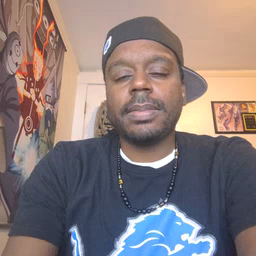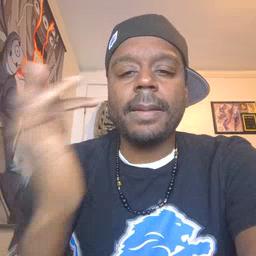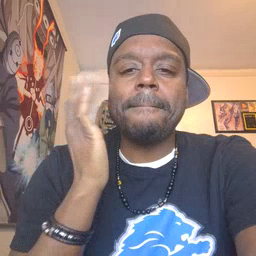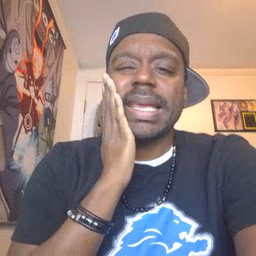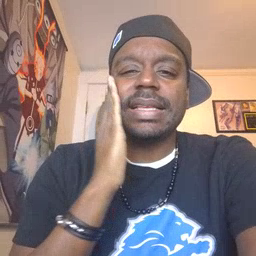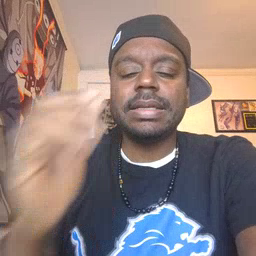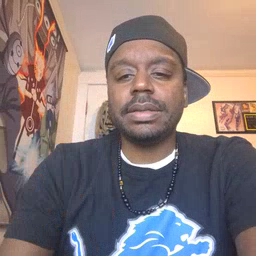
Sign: bee